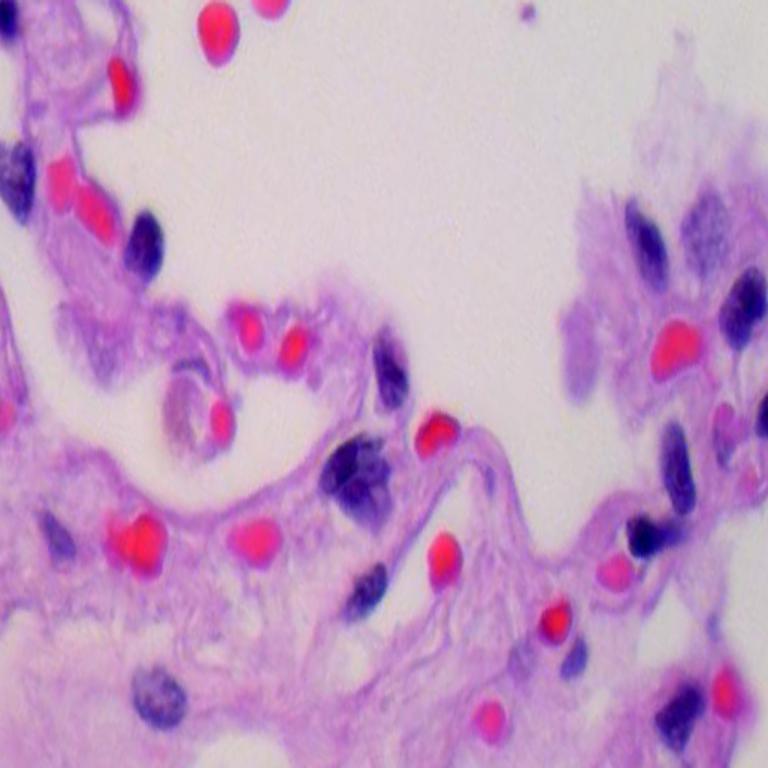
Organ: lung
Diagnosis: benign